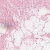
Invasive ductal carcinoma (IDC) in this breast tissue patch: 0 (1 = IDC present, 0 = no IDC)